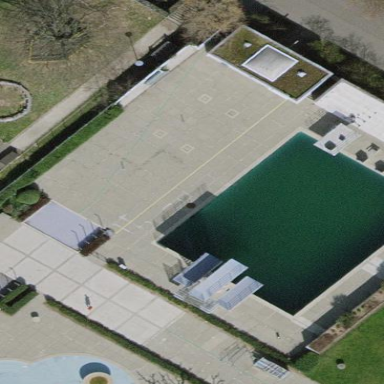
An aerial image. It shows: Swimming pool located in leisure land.